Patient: sex F, age 54
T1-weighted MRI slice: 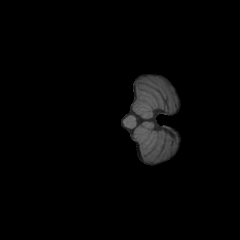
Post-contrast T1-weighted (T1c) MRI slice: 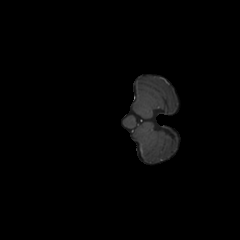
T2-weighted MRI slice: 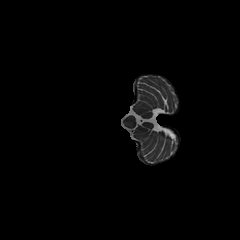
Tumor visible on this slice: no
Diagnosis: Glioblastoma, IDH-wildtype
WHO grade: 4